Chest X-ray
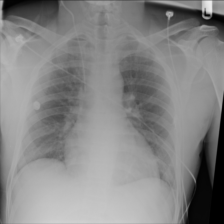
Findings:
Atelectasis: negative
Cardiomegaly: negative
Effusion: negative
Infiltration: negative
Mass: negative
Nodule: negative
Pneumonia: negative
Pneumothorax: negative
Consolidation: negative
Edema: negative
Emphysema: negative
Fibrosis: negative
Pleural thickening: negative
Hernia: negative